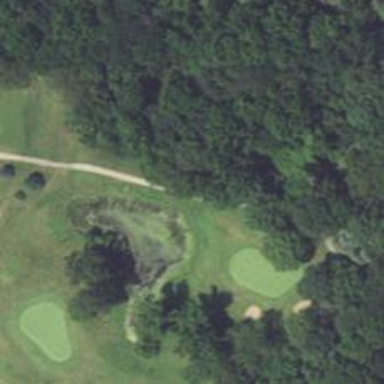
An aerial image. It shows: Footway that serves as golf path.